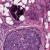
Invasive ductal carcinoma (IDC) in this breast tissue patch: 0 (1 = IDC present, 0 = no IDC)